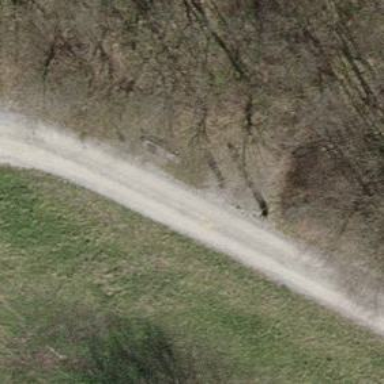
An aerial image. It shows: Brown bench in the vicinity.